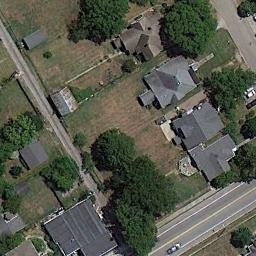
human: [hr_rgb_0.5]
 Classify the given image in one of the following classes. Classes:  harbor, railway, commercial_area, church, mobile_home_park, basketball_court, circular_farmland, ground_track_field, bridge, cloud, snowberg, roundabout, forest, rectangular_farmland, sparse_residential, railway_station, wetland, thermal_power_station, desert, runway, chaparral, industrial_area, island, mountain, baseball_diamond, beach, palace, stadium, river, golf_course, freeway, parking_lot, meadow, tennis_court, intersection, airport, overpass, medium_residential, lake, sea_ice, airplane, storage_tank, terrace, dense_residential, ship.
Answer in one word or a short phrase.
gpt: medium_residential